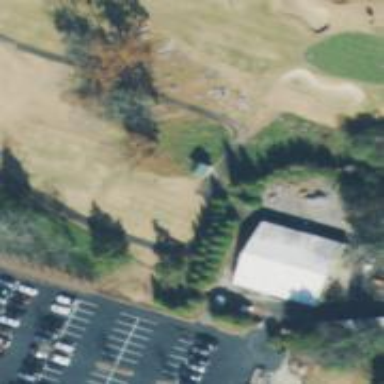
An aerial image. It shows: Golf cartpath that is also road path.